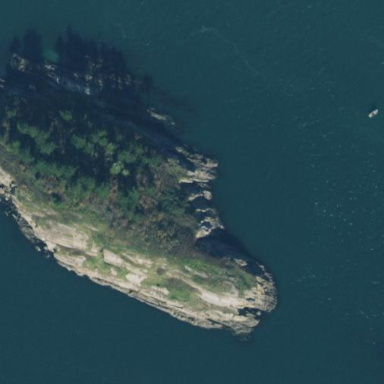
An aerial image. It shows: Islet located along the natural coastline.